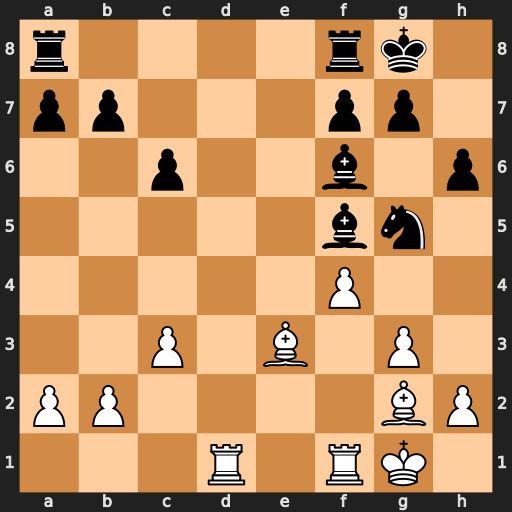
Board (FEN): r4rk1/pp3pp1/2p2b1p/5bn1/5P2/2P1B1P1/PP4BP/3R1RK1
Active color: w
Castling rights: -
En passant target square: -
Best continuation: fxg5 Bg4 gxf6 Bxd1 Rxd1